Chest X-ray:
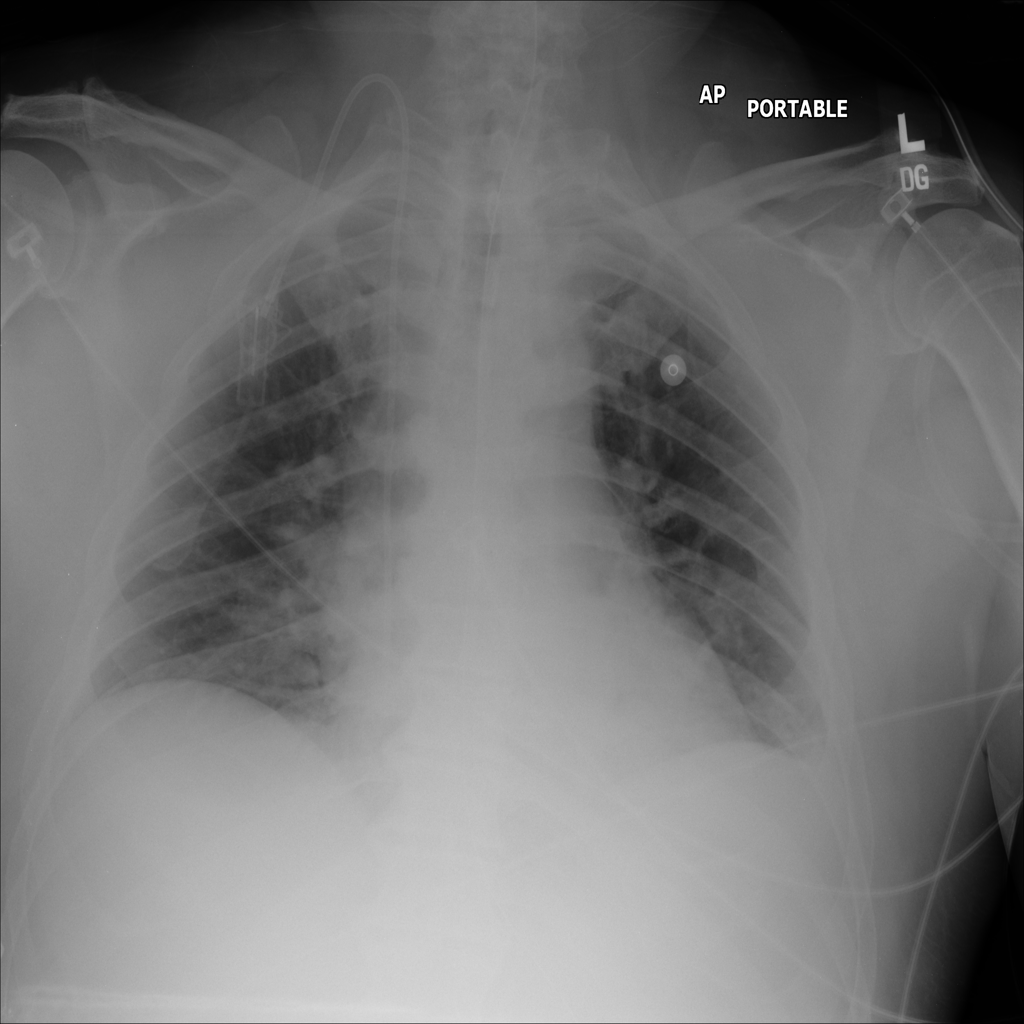
No abnormal finding: yes